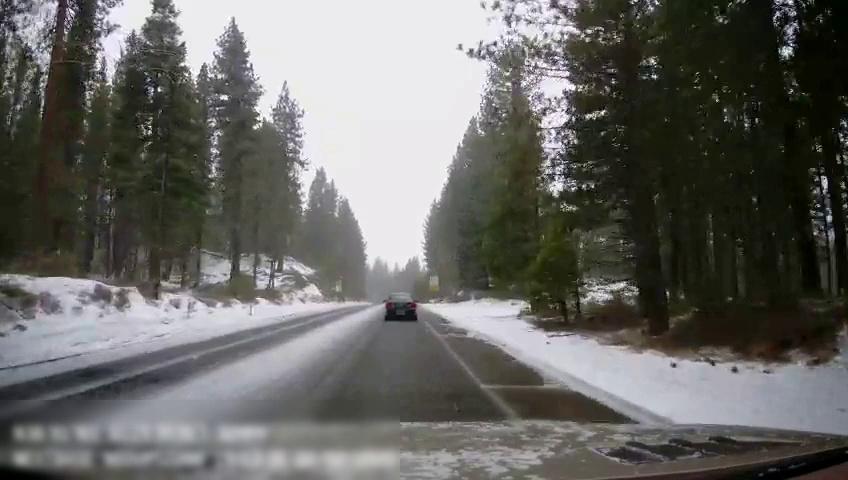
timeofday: Day
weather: Snowy
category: Drivable Space
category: Vehicles | Car
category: Lanes | Opposite Lane
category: Lanes | Opposite Lane
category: Lanes | Current Lane
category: Traffic | Signs